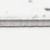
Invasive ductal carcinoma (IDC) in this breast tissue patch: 0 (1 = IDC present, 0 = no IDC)